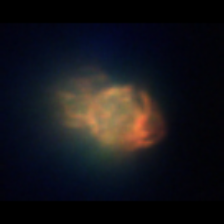
Taxon: Ciliates
Group: Other